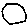
Label: hexagon